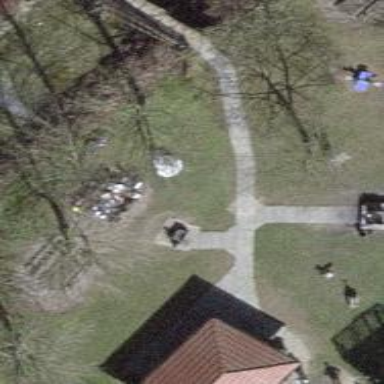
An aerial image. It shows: Barbecue facility.